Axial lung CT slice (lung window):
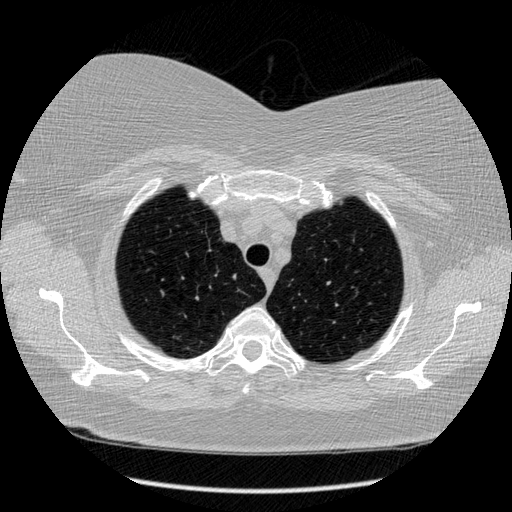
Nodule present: no